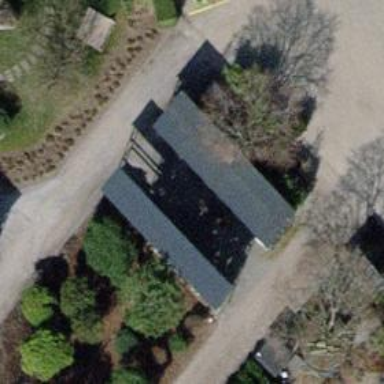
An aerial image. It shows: View of roof of building.